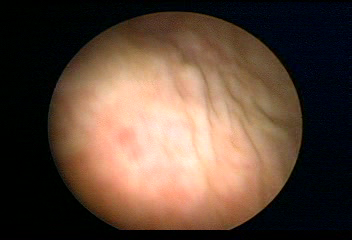
Modality: WLC
Class: Normal mucosa
Bladder cancer association: No